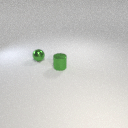
small green metal cylinder in front of small green metal sphere